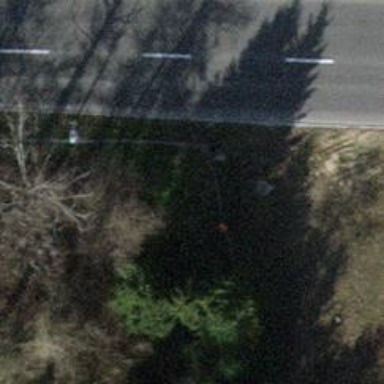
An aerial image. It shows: Aerial orange marker.